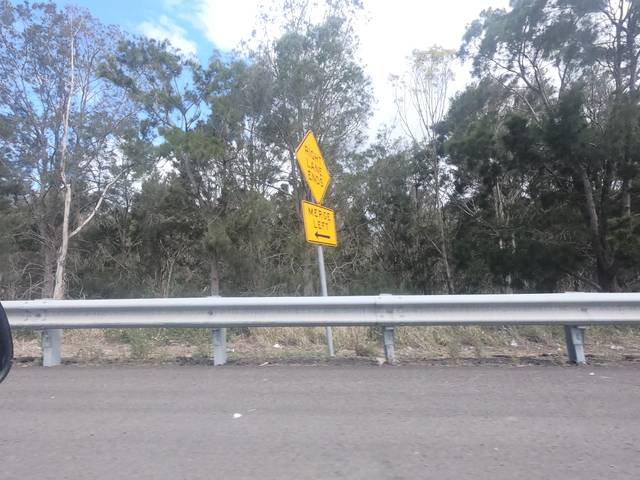
Region: Australia
Coordinates: -34.487, 150.809